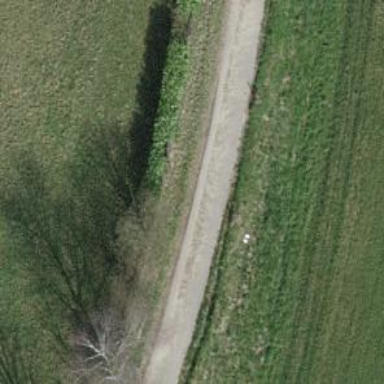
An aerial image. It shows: Track with grade1 tracktype.